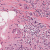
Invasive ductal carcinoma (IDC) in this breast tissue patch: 1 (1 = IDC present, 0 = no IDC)